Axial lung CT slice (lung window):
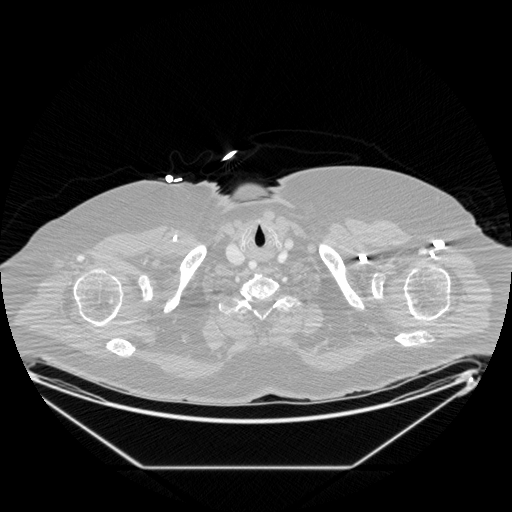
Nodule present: no